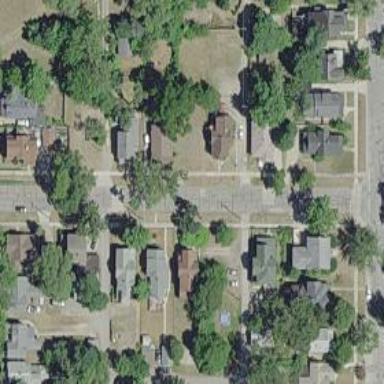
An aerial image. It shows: Alley classified as service road.